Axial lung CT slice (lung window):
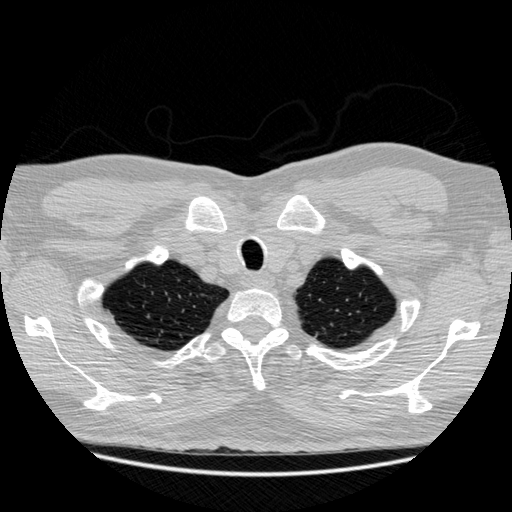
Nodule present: no